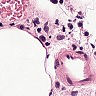
Metastatic tissue present: yes